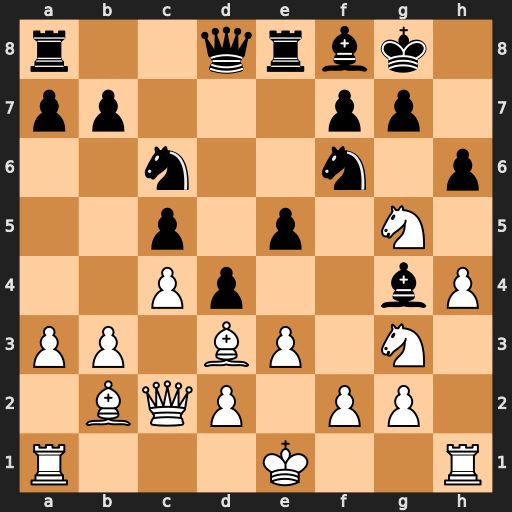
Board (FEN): r2qrbk1/pp3pp1/2n2n1p/2p1p1N1/2Pp2bP/PP1BP1N1/1BQP1PP1/R3K2R
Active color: w
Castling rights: KQ
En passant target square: -
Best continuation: Bh7+ Nxh7 Qxh7#